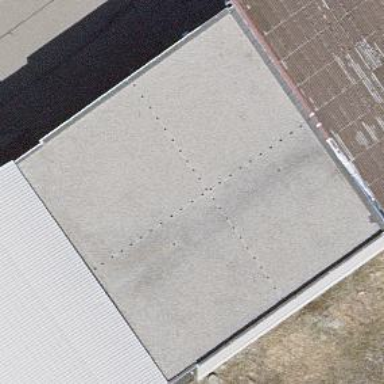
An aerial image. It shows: Hangar building.